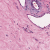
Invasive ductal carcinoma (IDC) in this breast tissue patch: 0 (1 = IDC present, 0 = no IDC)